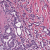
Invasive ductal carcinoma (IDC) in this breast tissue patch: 1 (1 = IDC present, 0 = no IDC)